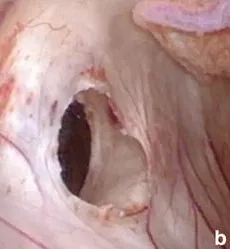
Intraoperative photographs of the mass resection procedure. B; Cavum septum pellucidum had already occurred because of the high intracranial pressure associated with hydrocephalus.
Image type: endoscopy (gi_endoscopy)